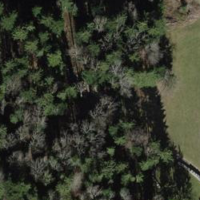
EUNIS habitat code: 44
Species observed at this site:
Calamagrostis epigejos